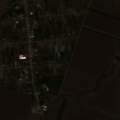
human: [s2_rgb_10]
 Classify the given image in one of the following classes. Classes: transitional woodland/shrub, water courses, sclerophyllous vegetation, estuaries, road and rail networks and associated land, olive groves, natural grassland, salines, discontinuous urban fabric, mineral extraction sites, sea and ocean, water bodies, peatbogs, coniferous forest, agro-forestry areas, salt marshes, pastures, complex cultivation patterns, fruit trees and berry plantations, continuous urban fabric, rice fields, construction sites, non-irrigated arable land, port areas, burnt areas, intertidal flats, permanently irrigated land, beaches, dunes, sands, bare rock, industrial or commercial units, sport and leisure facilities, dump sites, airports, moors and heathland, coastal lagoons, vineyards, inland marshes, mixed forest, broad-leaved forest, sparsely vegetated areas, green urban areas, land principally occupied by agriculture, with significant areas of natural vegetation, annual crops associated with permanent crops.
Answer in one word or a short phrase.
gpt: discontinuous urban fabric, non-irrigated arable land